Question: I have an issue with RAM used by my app as it uses a lot of RAM. On diagnosing the usage I got a big shock seeing that more than half of ram is for nothing or say allocated free.. Here is preview

So I want to get rid of that burden on RAM which is nothing but free. I googled it but I think no good post on this issue..
Thanks in Advance !
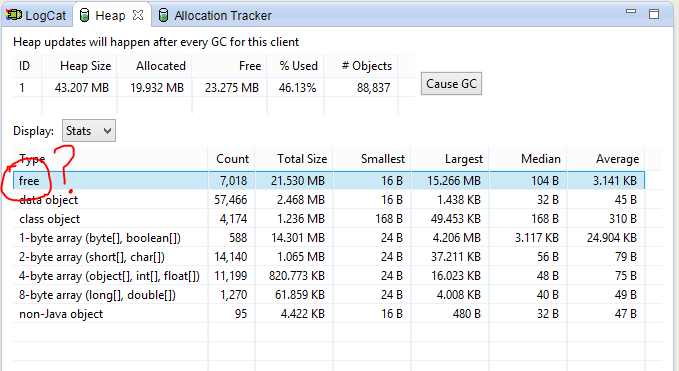
Answer: If you remove all the free space in the heap, then you would an the next instant.
Some space in the heap must always be free so that the OS can utilise to allocate memory as you keep running the app. If you remove all the free space, then the OS would not be able to allocate memory even to your variables and your application would crash due to OOM.
Instead of trying to free the empty space, you should intelligently as when your move out of Activities. Make sure that there are no dangling references left in your Activities, as this leads to memory leaks and the heap size keeps on increasing until the system cant allocate any more and your application crashes. Try to remove references to images and remove any listener to callbacks if you have set any. Basically, try to reduce the memory footprint of the Activities.
An ideal state would be the Activity freeing up all the space it was using as soon as it is destroyed. For example, you have 1 byte array of 14 MB, which are basically Bitmaps stored in the memory because you might have left a reference to them somewhere.